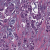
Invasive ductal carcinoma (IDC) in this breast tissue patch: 1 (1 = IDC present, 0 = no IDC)